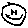
Label: smiley face